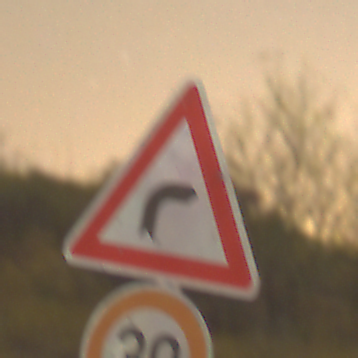
Verkehrszeichen: KurveRechts
Zusatzzeichen unten: Geschwindigkeit30
Umgebung: Outdoor, Nature
Tageszeit: Night
Wetter: Clear
Licht: Natural
Jahreszeit: NotSpecified
Kontrast: LowContrast